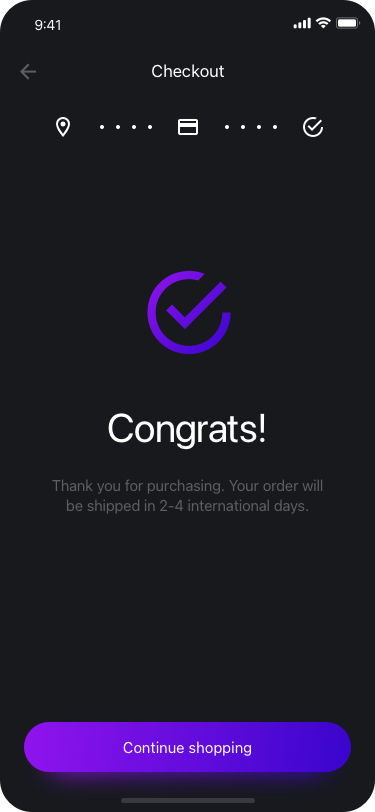
Text in this UI design:
Congrats!
Thank you for purchasing. Your order will be shipped in 2-4 international days.
Continue shopping
Checkout